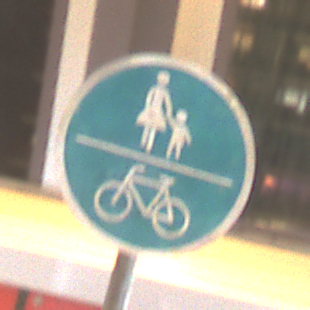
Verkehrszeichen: GemeinsamerGehUndRadweg
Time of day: NotSpecified
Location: Indoor (Urban)
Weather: NotSpecified
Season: NotSpecified
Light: Artificial